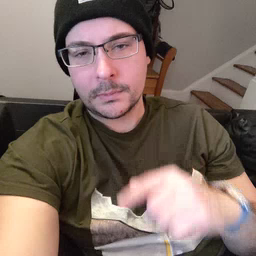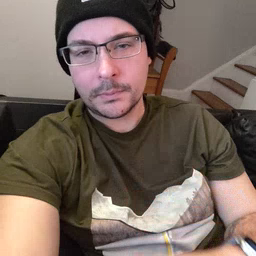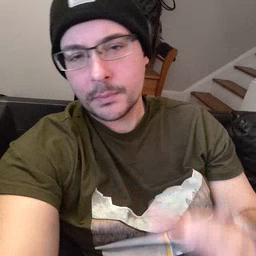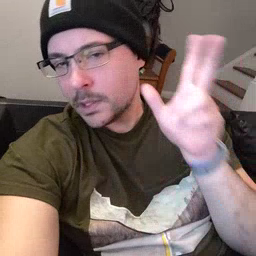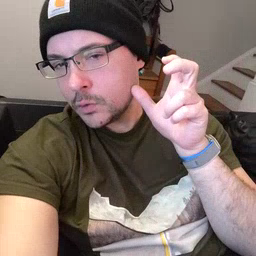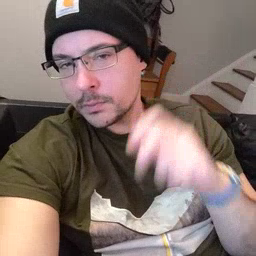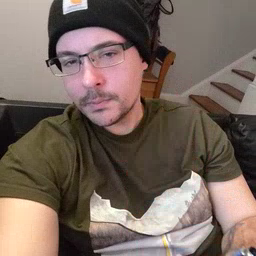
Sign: hear